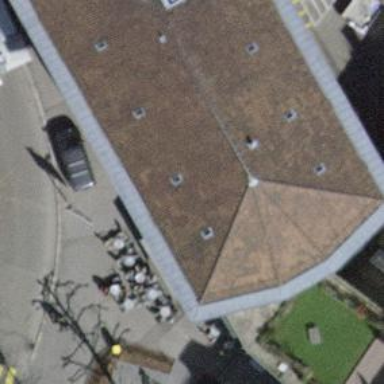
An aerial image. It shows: Café.